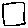
Label: square